Question: I started using logstash to manage syslog. In order to test it I am sending from a remote machine simple messges and try to parse them with logstash.
The only Logstash configuration, used via the command line:
'''
input {
syslog {
type => syslog
port => 5514
}
}
filter {
grok {
match => { "message" => "hello %{WORD:who}" }
}
}
output {
stdout { }
elasticsearch {
host => "elk.example.com"
cluster => "security"
protocol => "http"
}
}
'''
I do receive the logs and they are parsed correctly (a 'who' field is generated). At the same time, 'tags' contain '_grokparsefailure'.
The test log I am sending is 'hello rambo3'. I see it as
'''
2015-01-29T09:27:48.344+0000 10.242.136.232 <13>1 2015-01-29T10:27:48.113612+01:00 AA1.example.com testlog.txt - - - hello rambo3
'''
The grok debugger also agrees:

Why is '_grokparsefailure' added to the tags?
Interestingly enough, the same data sent via pure 'tcp' are parsed correctly by the same filter ('_grokparsefailure' is not in the tags)
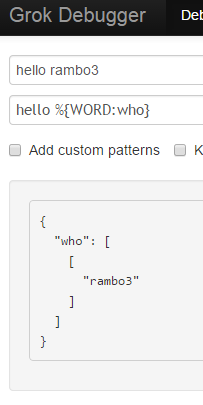
Answer: The '_grokparsefailure' is not add by your own filter 'grok'. When you use 'syslog' input, the syslog format must be follow <URL>.
Generally , 'Syslog' input will parse the log and add corresponding 'field' like 'log severity'. So, there is a grok action in it. However, the log you send from remote server is in <URL> format. So, logstash can't parse the log and then add '_grokparsefailure' tag.